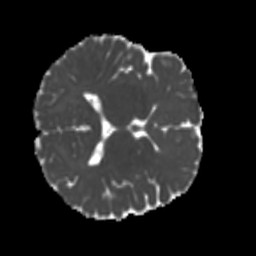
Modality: MD
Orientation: axial
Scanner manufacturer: siemens
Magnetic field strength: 3 T
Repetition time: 4 s
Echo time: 0.0594 s